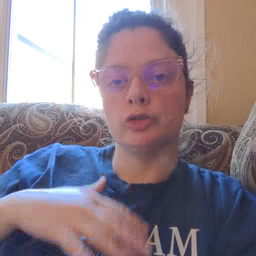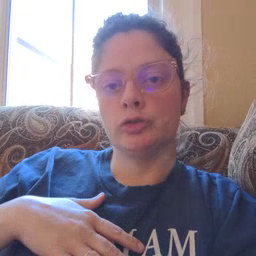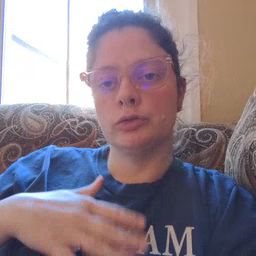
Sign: child